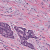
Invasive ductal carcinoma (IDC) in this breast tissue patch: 1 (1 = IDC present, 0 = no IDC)